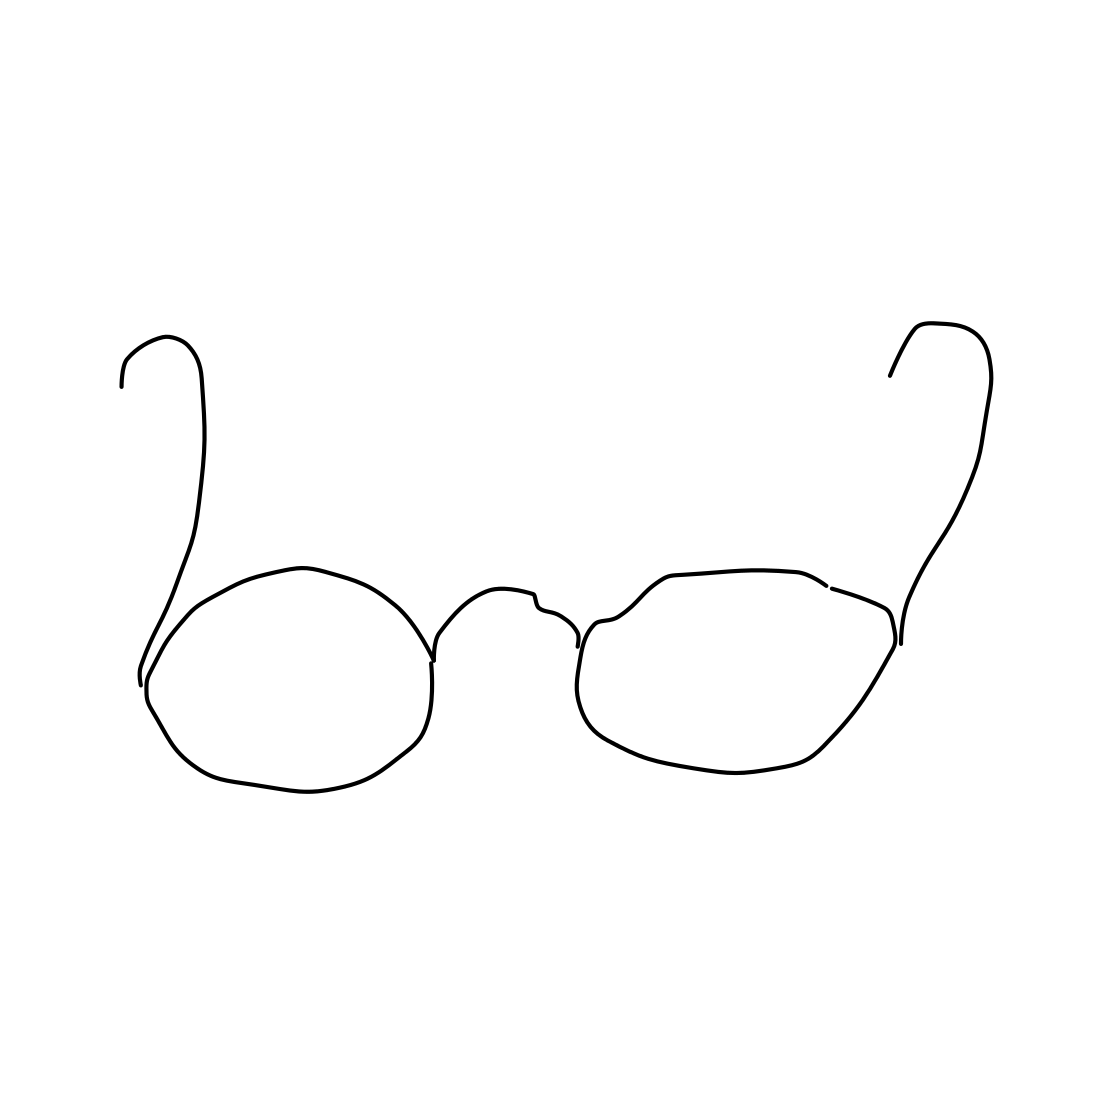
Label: eyeglasses